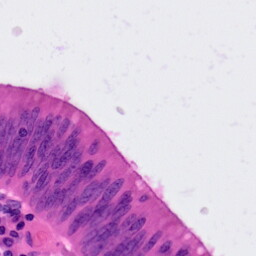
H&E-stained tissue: Colon